Interaction volume radius: 5 \u00c5
Interaction volume height: 45 \u00c5
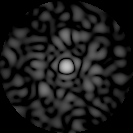
Disorder parameter: 0.8176